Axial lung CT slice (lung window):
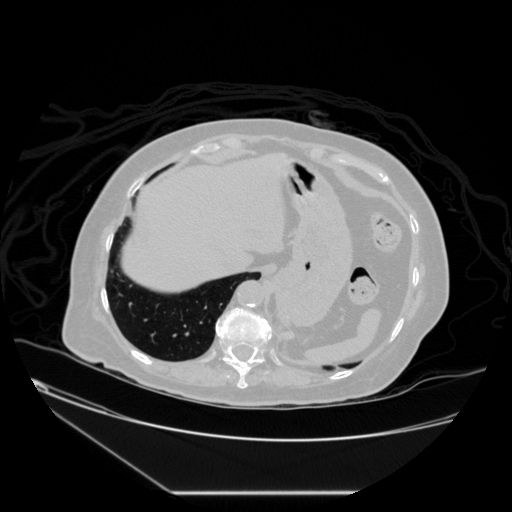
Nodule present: no